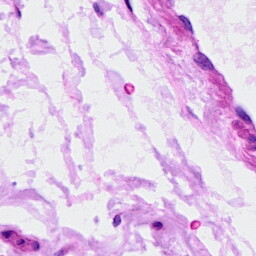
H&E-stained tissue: Ovarian